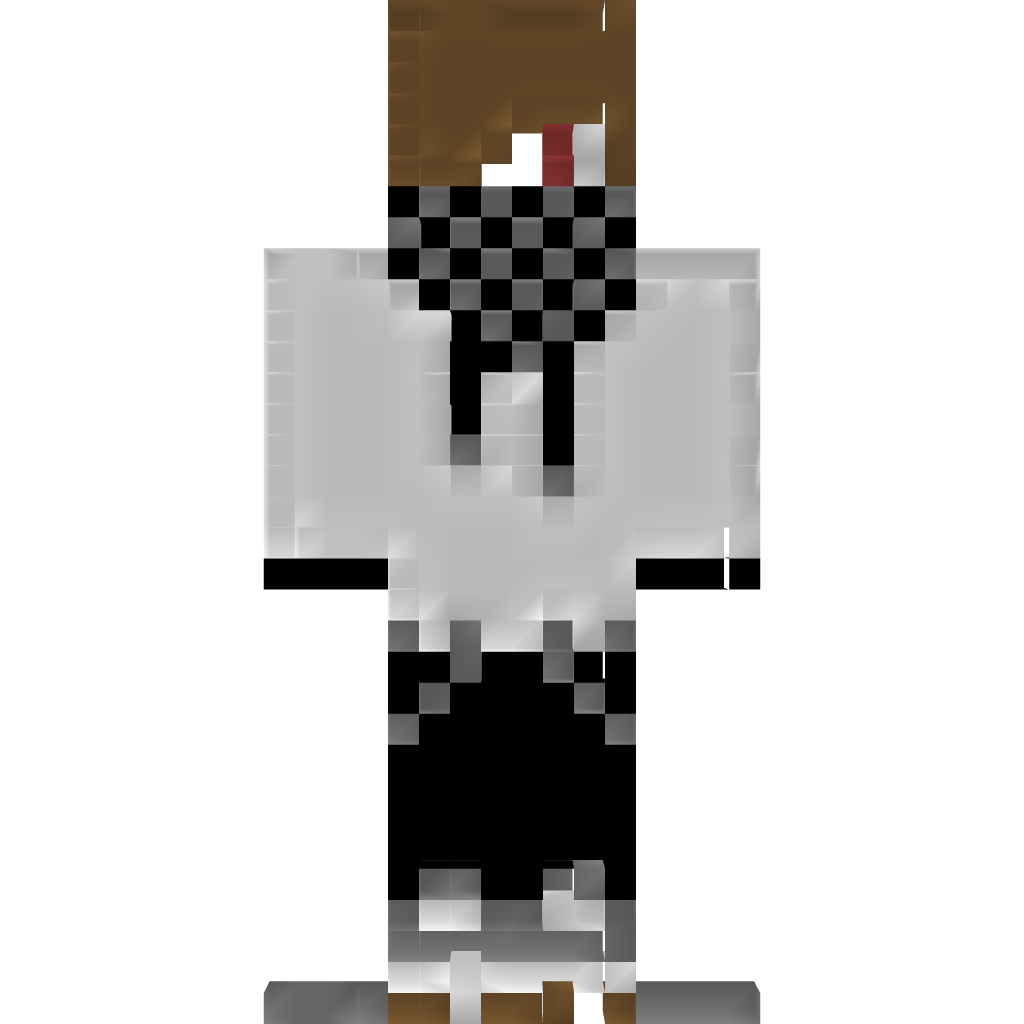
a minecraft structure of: MasterSteve2 Statue bad low quality